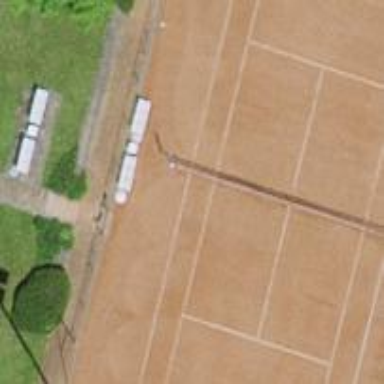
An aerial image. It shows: Tennis court in leisure pitch.